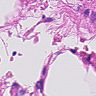
Metastatic tissue present: no